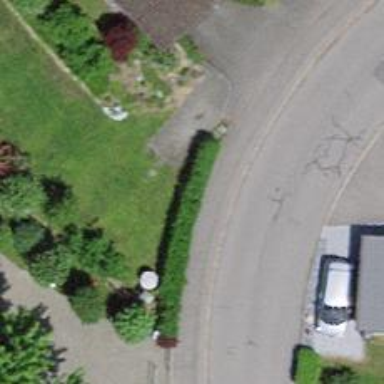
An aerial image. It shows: Hedge barrier.